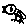
Label: bird